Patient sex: F
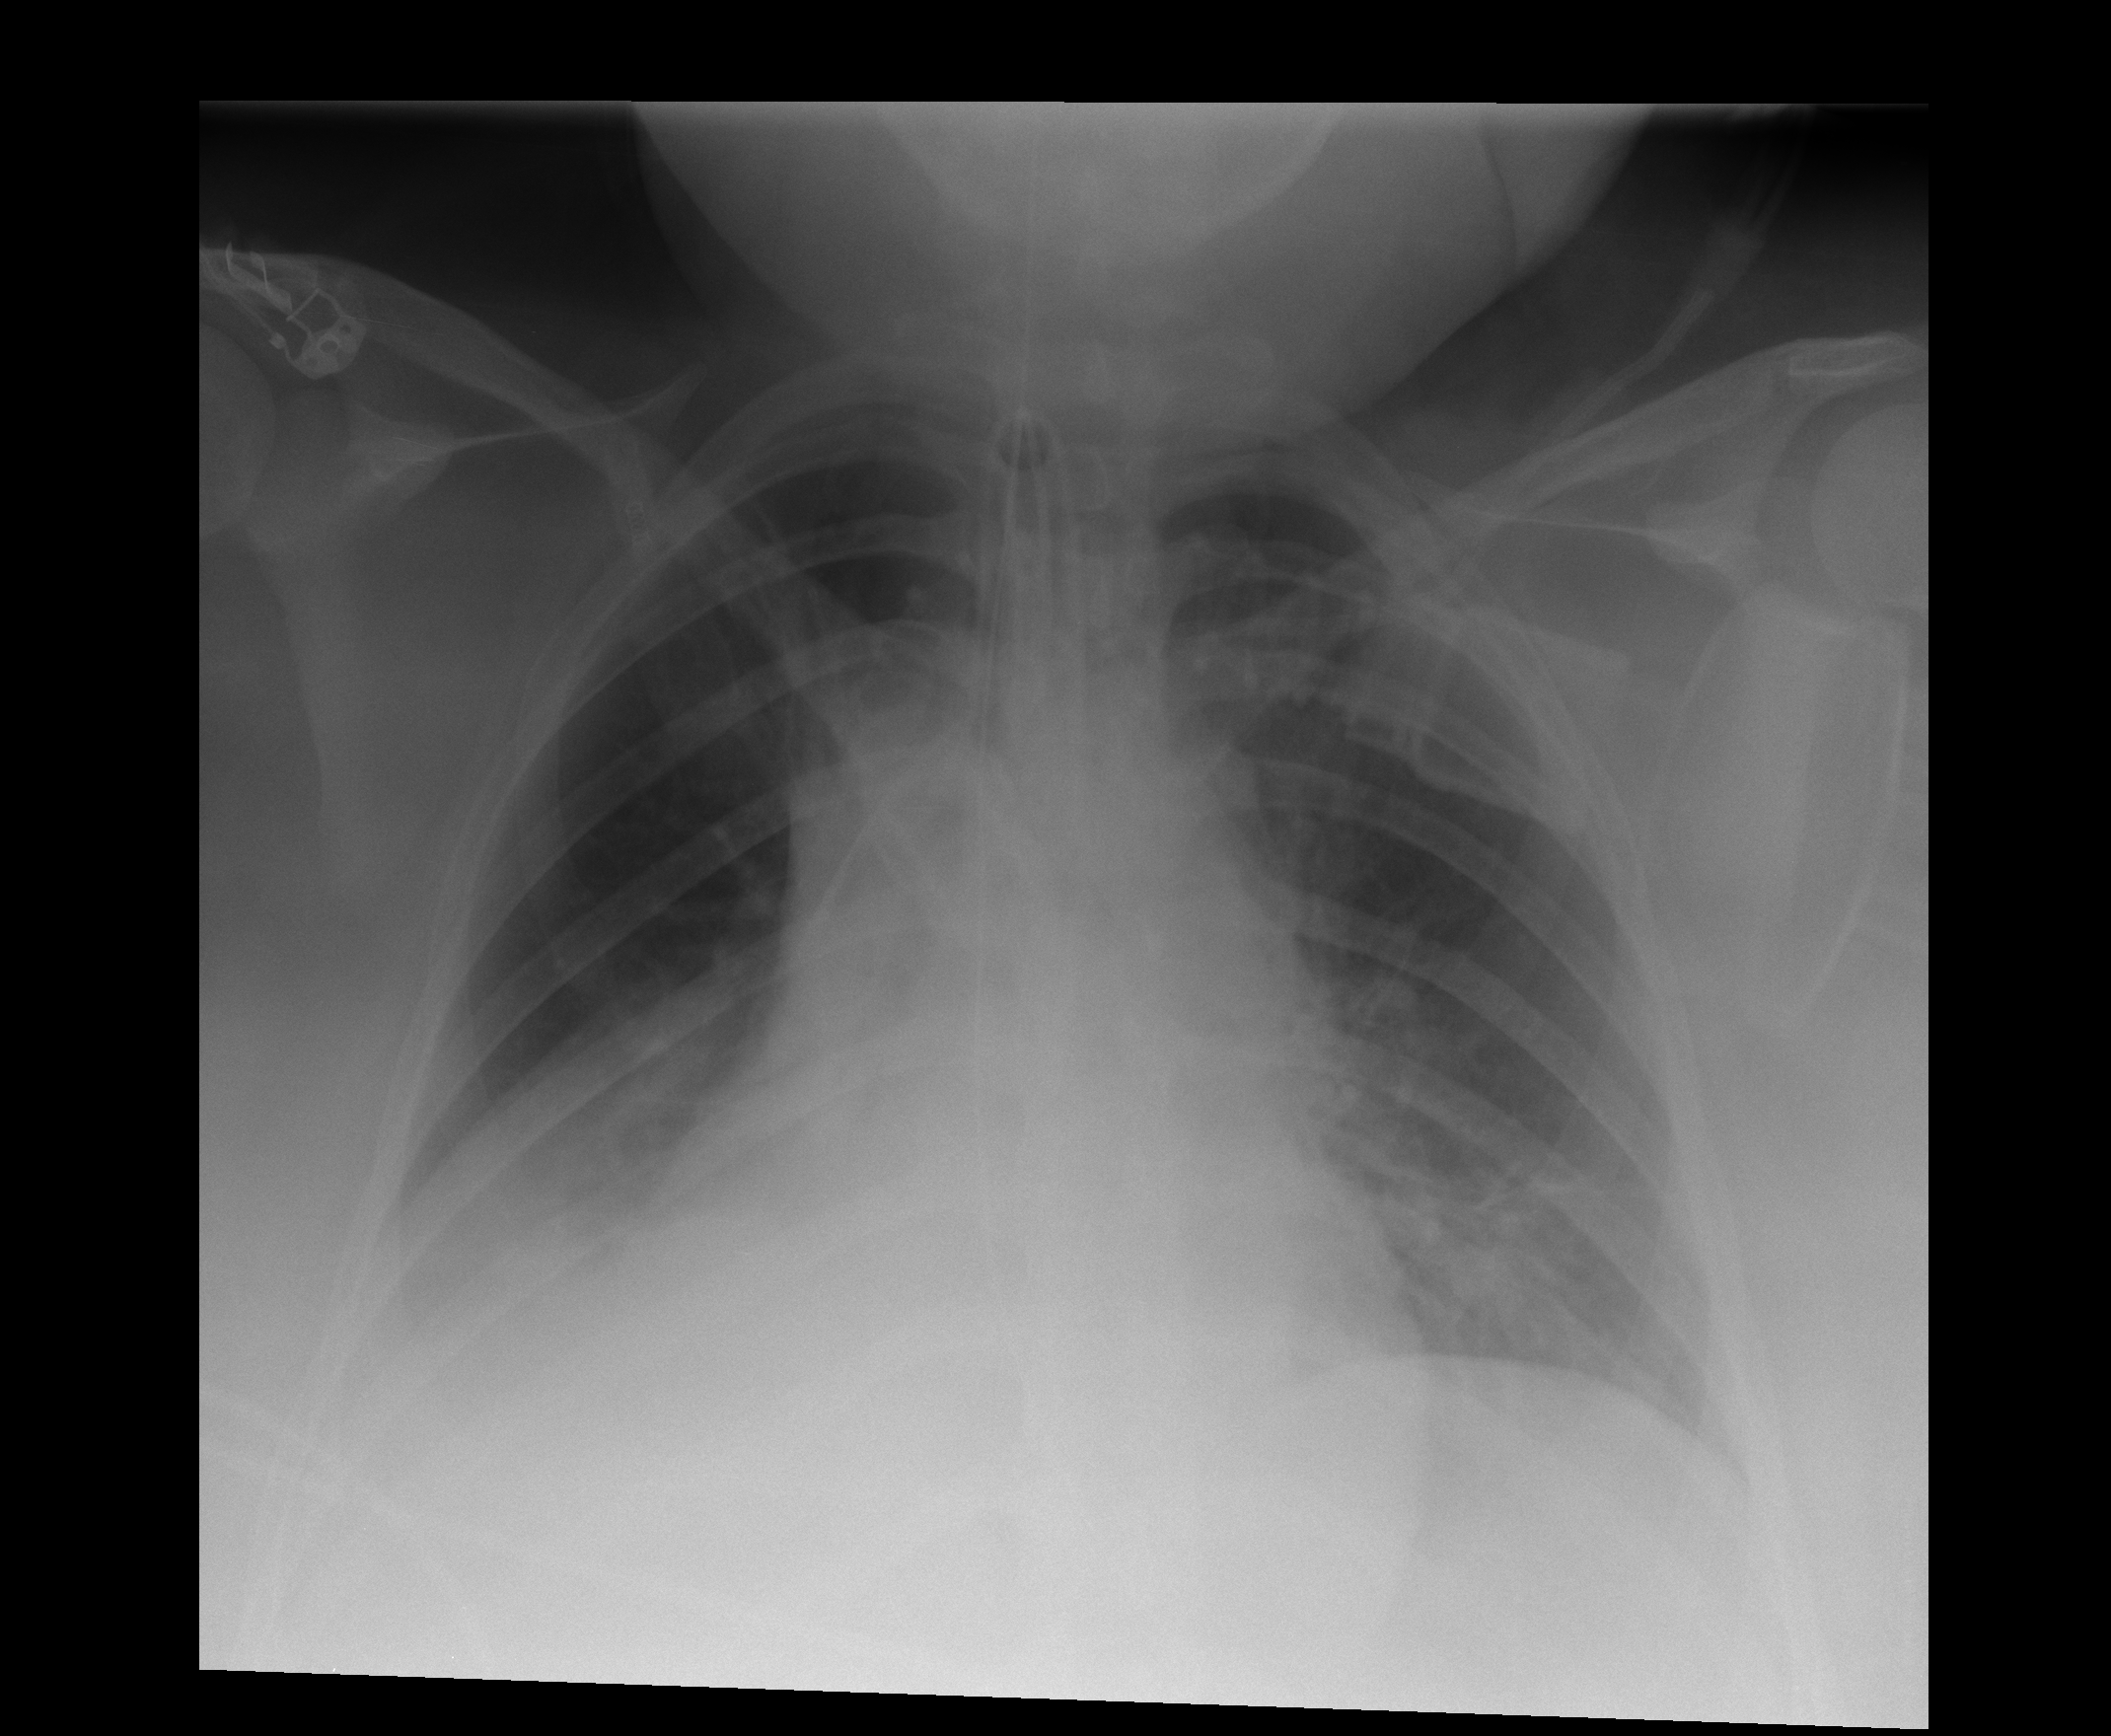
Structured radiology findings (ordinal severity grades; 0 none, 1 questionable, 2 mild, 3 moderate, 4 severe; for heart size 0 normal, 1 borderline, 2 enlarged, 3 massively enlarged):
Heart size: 2
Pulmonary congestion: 0
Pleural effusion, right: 2
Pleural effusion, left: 0
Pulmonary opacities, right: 0
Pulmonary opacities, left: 0
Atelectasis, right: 2
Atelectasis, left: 2